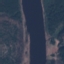
Land use / land cover class: River